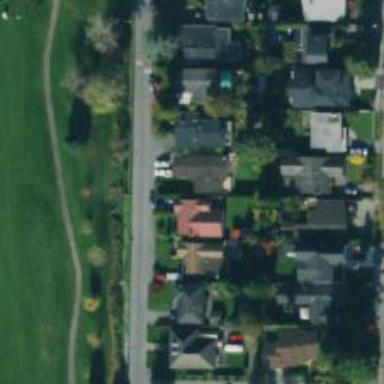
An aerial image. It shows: Detached house.